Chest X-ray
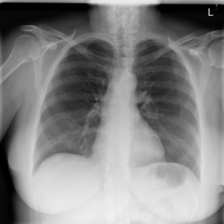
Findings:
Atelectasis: negative
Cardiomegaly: negative
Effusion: negative
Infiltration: negative
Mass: negative
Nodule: negative
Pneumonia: negative
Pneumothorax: negative
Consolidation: negative
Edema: negative
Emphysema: negative
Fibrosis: negative
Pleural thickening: negative
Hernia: negative